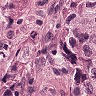
Metastatic tissue present: yes